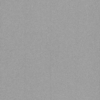
Label: dusty